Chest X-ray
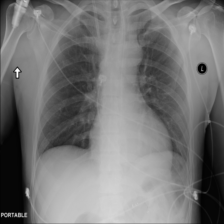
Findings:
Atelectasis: negative
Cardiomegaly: negative
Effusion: negative
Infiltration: negative
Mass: negative
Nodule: negative
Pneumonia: negative
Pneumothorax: negative
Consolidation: negative
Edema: negative
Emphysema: negative
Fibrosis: negative
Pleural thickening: negative
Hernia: negative